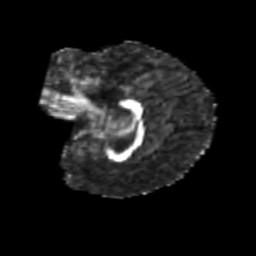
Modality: FA
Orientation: sagittal
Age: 6
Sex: female
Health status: healthy